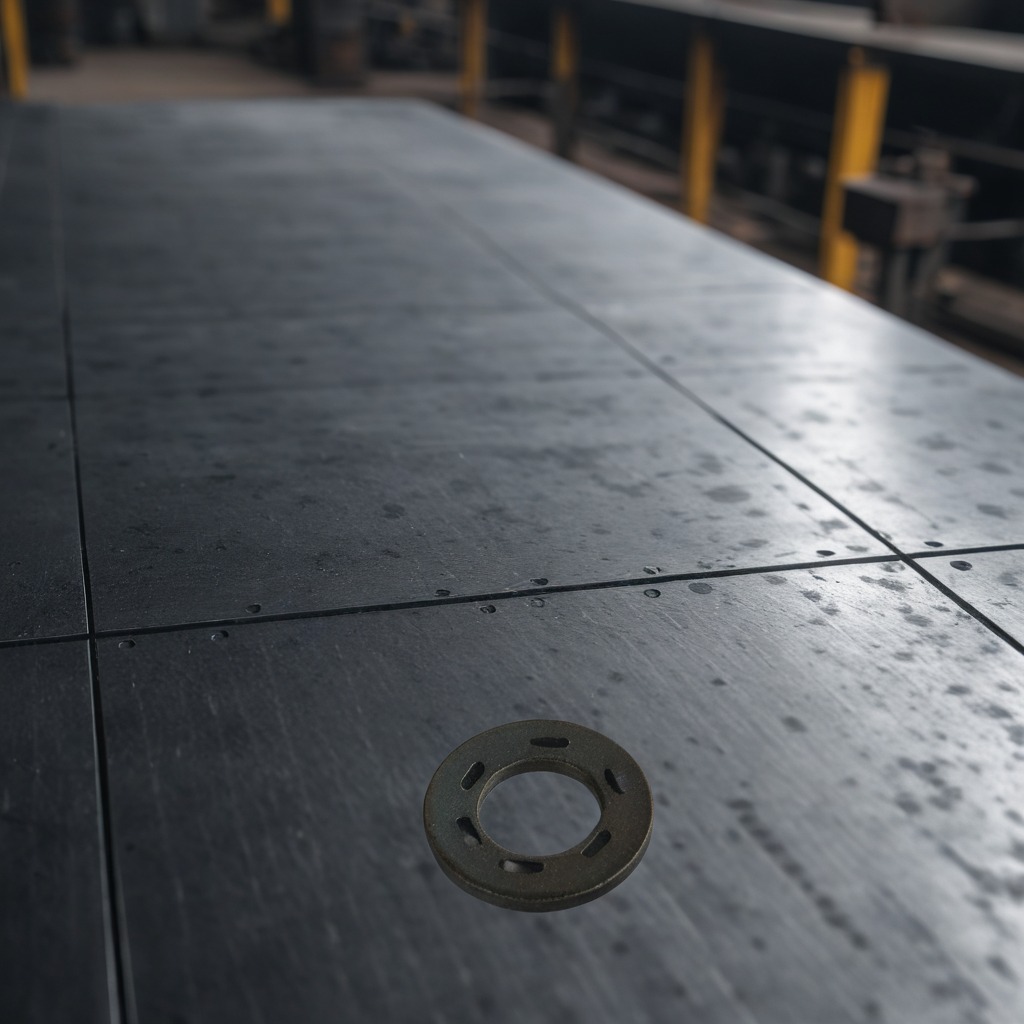
A flat metal washer is lying on the cold steel table in a mining workshop.